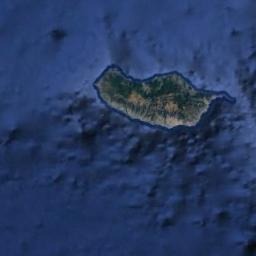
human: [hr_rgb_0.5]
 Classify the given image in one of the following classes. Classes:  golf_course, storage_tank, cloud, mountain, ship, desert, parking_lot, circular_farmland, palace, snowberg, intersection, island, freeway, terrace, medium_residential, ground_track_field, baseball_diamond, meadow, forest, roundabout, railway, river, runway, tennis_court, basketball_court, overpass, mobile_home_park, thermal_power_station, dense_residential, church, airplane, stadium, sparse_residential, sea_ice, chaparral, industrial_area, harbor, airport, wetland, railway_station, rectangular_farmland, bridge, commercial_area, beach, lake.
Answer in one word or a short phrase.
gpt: island